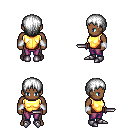
a pixel art fantasy rpg character, male body template, human, dark skin, gold chest armor, magenta pants, white plain hairstyle, white cloth bracers, metal boots, dagger, four views (front, back, left, right), 2x2 character sprite sheet, small pixel art, hard edges, no anti-aliasing